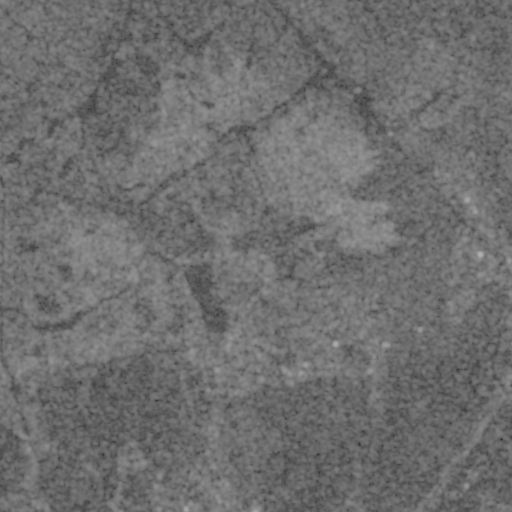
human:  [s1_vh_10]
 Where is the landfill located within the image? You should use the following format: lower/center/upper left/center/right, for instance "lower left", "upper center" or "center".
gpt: The landfill is located in the lower left of the image.
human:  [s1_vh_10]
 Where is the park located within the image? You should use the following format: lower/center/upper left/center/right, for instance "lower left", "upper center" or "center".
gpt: The park is located in the lower center of the image.
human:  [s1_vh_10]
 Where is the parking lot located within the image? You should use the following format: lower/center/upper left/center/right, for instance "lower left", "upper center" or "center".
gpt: The parking lot is located in the lower center of the image.
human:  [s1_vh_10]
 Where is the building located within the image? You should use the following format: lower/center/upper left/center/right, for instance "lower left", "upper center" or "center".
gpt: There is no building in the image.

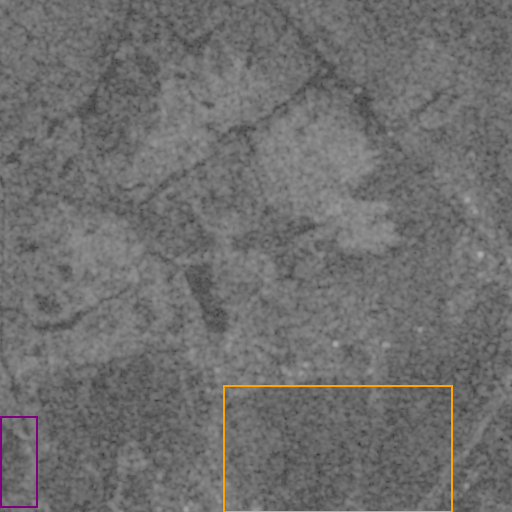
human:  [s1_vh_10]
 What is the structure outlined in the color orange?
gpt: The structure outlined in orange is a crop field.
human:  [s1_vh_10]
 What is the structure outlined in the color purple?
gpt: The structure outlined in purple is a landfill.
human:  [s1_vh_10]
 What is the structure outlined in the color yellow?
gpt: There is no yellow outline.